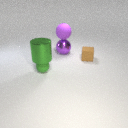
small green rubber sphere to the left of large purple metal sphere